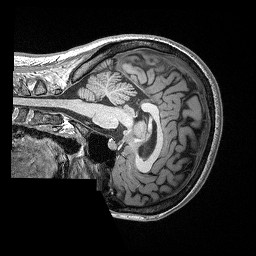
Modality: T1w
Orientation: sagittal
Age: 19
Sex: female